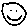
Label: smiley face